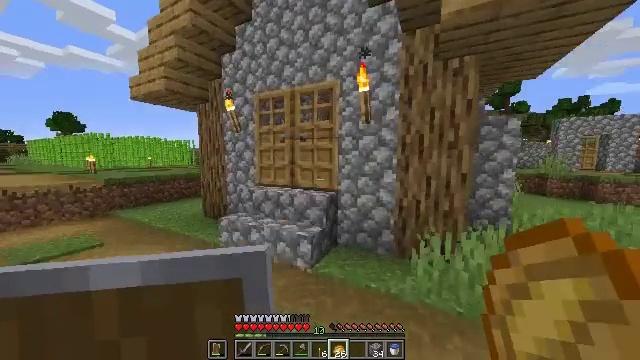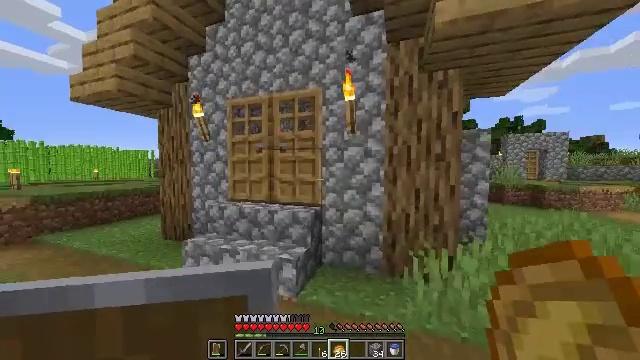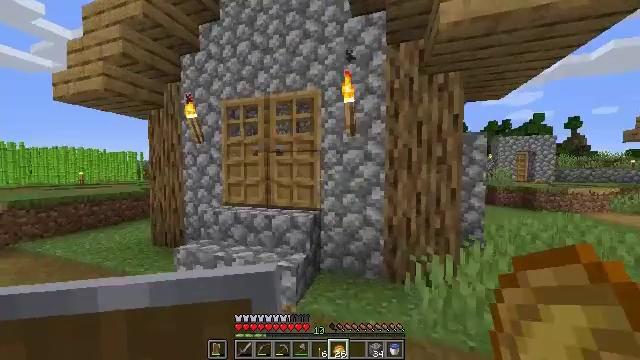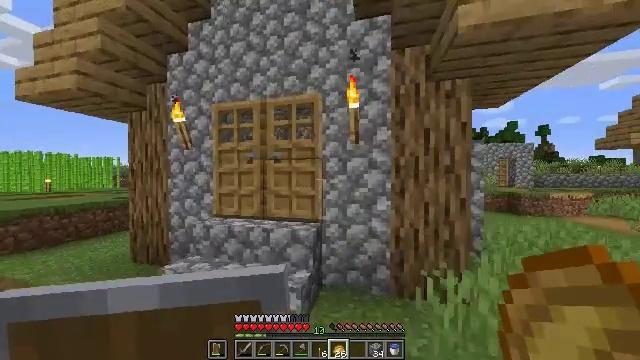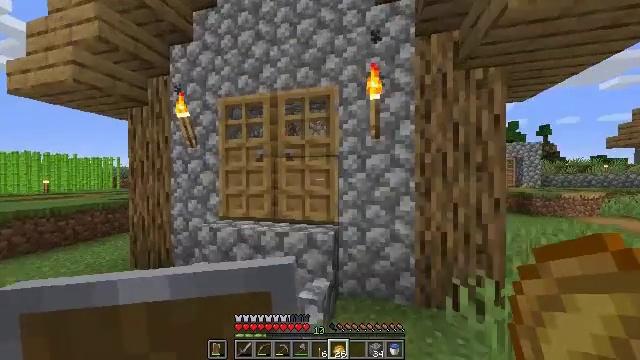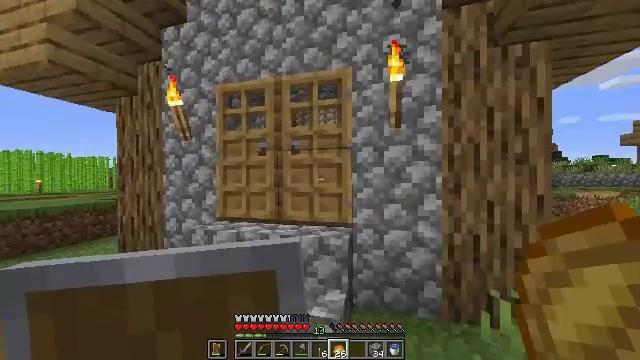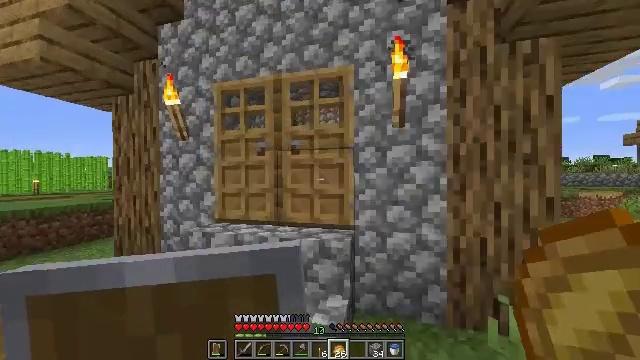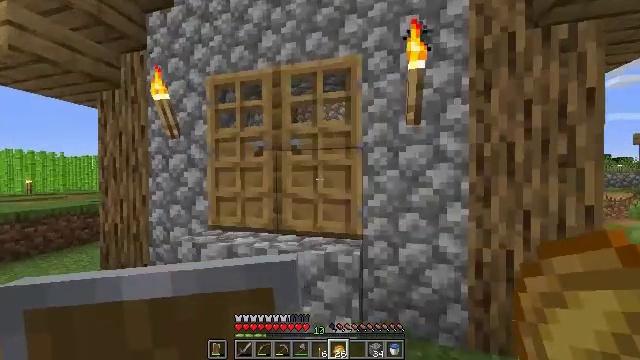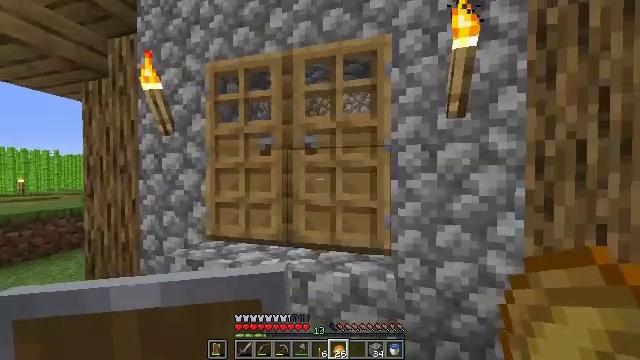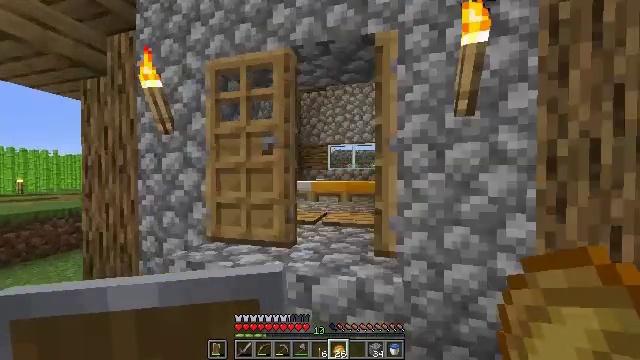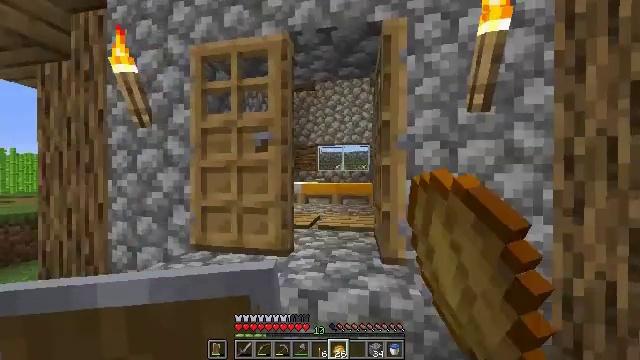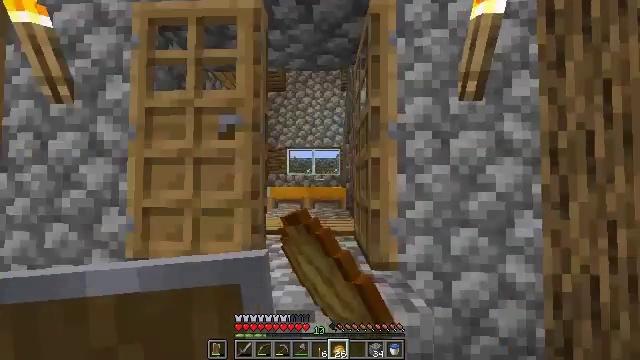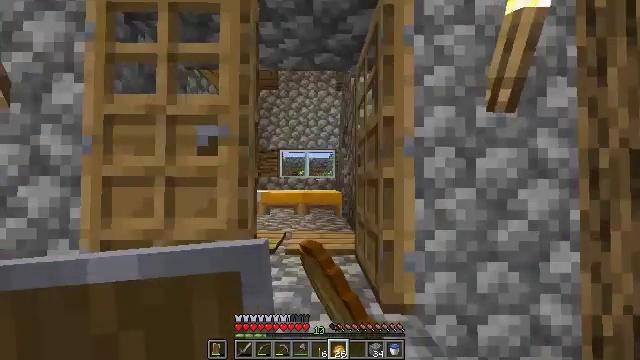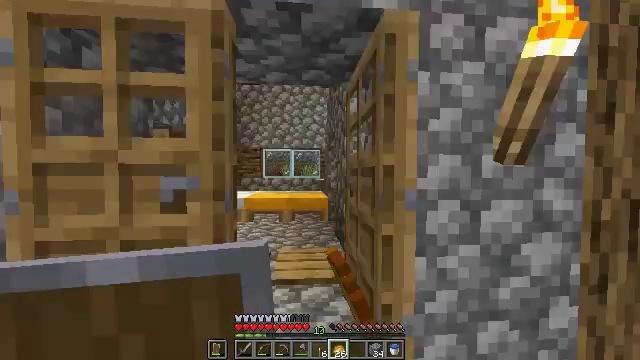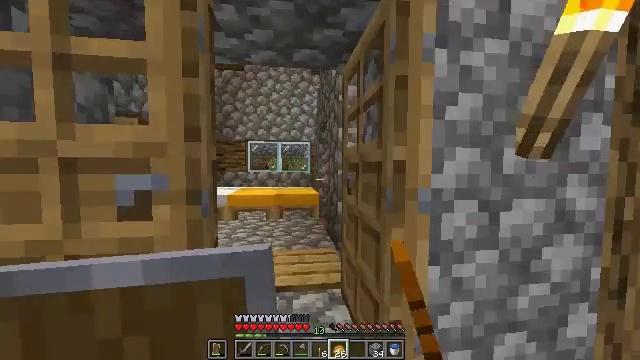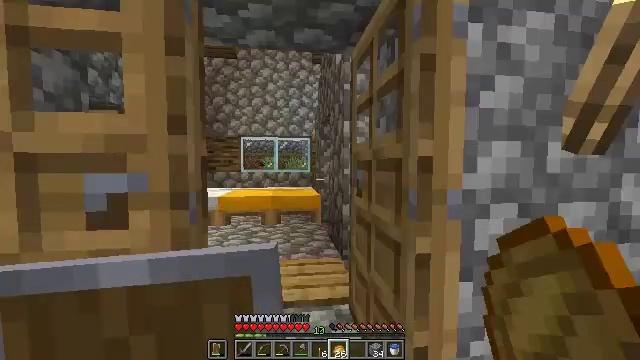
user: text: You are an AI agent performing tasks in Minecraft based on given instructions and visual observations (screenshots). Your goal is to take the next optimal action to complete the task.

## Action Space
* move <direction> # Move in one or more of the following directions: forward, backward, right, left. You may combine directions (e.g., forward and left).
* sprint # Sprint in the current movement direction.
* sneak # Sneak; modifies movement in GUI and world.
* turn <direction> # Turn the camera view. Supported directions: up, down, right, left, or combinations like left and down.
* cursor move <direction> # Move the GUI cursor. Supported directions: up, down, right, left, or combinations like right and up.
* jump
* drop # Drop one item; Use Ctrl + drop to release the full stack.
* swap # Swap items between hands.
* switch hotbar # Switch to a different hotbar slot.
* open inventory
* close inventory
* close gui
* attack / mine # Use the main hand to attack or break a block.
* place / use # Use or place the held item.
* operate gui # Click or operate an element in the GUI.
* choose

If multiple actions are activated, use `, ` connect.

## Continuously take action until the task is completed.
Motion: motion action
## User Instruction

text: Collect the anvil after mining.
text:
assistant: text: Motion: move forward and move left, turn right and up
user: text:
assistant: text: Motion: move forward and move left, turn right
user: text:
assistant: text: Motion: move forward and move left, turn right and up
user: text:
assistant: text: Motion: move forward
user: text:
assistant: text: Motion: move forward
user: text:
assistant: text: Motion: move forward
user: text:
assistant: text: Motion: move forward and move left
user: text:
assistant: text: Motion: move forward and move left
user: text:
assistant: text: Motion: move forward and move left, use / place
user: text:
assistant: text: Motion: move forward, turn right, use / place
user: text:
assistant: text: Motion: move forward, turn right and up
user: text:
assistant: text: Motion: move forward, turn right
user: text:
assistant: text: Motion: turn right and down
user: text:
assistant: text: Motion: turn right and down
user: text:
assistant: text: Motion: no_op
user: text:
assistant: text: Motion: turn down
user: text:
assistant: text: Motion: turn right and down
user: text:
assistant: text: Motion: turn right and down
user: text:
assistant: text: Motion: turn right and down
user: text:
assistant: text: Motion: move back, turn right and up
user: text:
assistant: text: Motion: move back, turn right and up
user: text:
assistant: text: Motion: move back, use / place
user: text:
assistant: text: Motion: move forward, turn right and up, use / place
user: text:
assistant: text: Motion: move forward, turn right
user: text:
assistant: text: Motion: move forward, turn right and down
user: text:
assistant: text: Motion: move forward, sprint, turn right
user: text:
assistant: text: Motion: move forward, sprint, turn right and up
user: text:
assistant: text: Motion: move forward, sprint, turn right
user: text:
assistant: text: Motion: move forward
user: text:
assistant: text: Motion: move forward, turn right